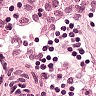
Metastatic tissue present: no